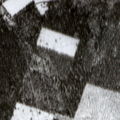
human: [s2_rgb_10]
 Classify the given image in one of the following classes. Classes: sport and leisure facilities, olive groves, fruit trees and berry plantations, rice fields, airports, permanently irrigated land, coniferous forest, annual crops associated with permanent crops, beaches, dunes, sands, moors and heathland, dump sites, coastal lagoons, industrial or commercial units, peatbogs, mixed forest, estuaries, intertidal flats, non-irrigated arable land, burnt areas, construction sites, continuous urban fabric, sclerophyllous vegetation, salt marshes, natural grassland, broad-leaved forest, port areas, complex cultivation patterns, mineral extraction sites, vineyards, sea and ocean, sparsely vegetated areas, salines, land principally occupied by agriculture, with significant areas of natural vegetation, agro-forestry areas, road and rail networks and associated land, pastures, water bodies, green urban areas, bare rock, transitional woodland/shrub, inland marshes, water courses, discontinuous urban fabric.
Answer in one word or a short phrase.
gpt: coniferous forest, mixed forest, transitional woodland/shrub